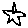
Label: star